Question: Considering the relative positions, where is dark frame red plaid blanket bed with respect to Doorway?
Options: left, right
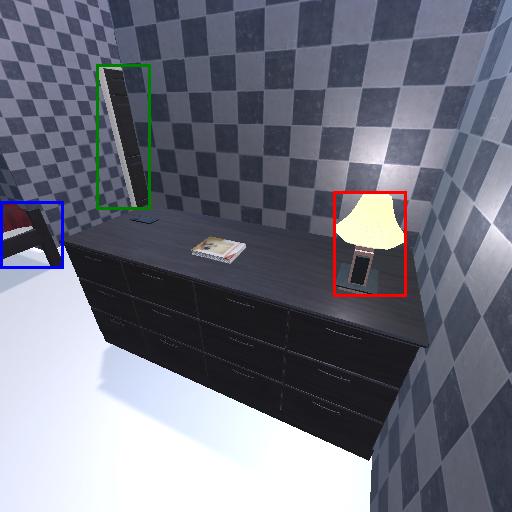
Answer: left